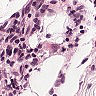
Metastatic tissue present: no